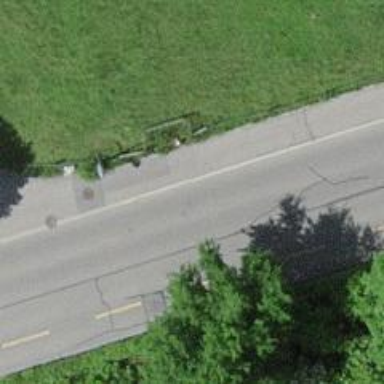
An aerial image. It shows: Residential road with asphalt surface. Sidewalk is present on the left side.